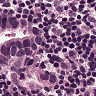
Metastatic tissue present: yes